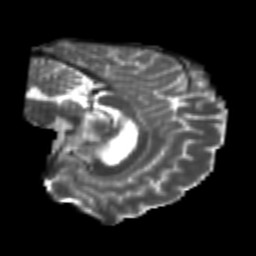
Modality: T2w
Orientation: sagittal
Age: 24
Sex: male
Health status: healthy
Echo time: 0.074 s